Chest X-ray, AP view. Patient: 14 years old, sex F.
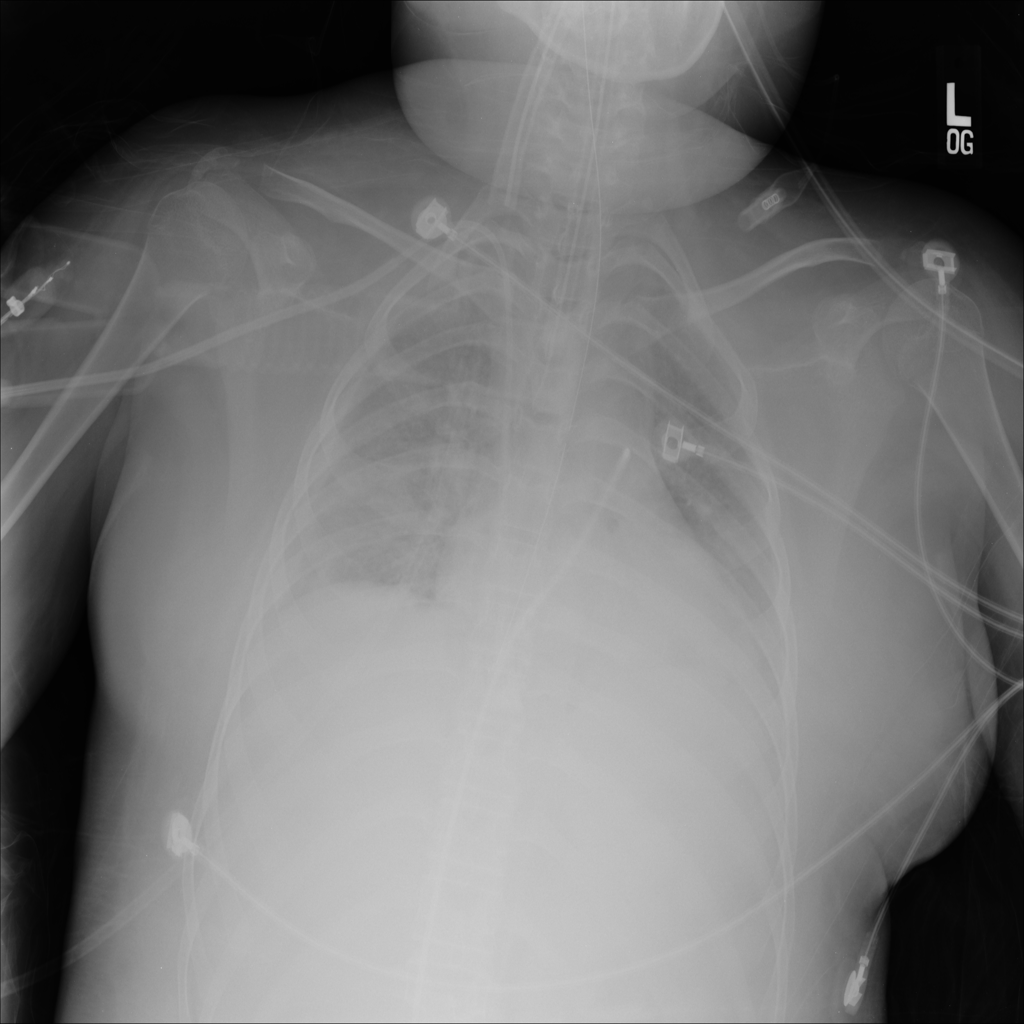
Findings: No Finding